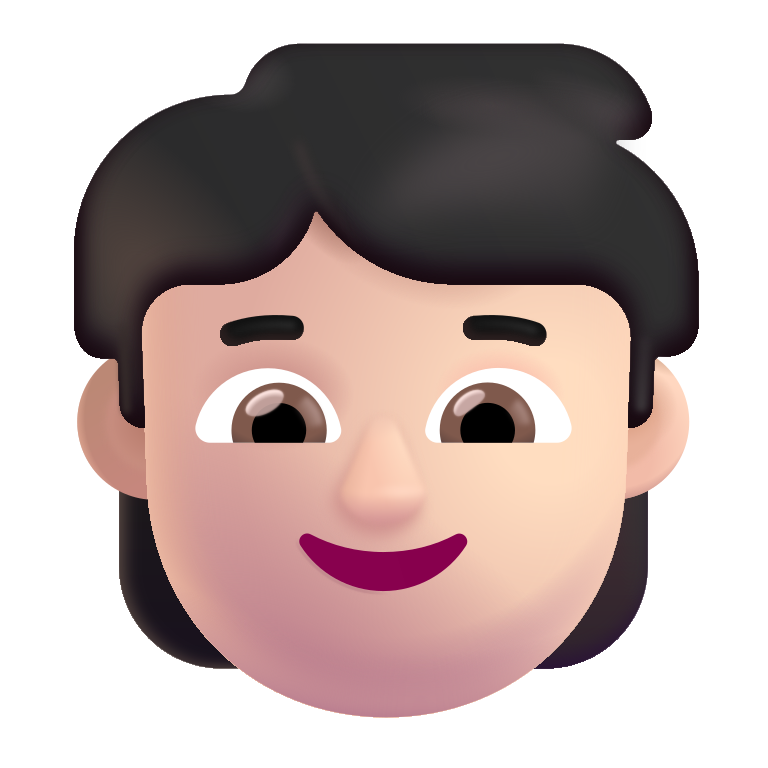
child color light